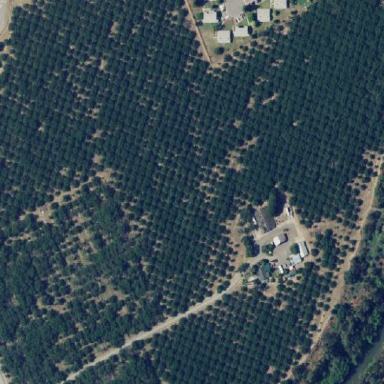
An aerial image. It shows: Orchard.